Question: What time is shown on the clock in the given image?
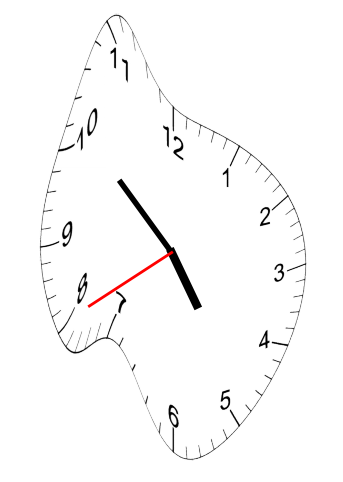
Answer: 04:51:40